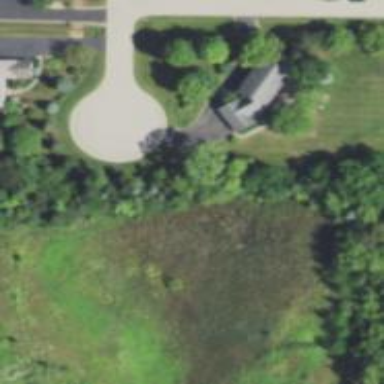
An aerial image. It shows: Driveway leading to service road.